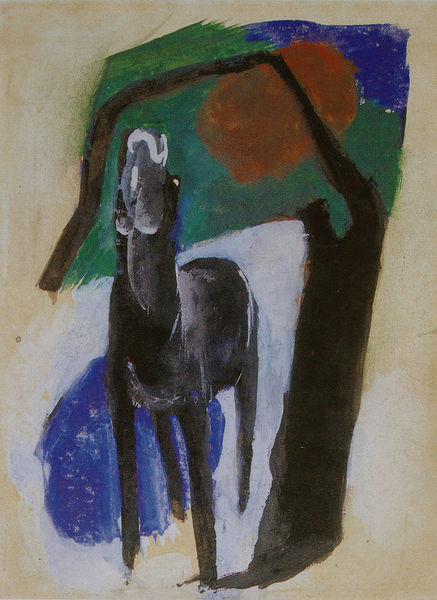
Titel: Klagendes Pferd
Künstler: Franz Marc
Standort: Nürtingen
Institution: Sammlung Domnick
Schlagwörter: baum, berg, blau, gemälde, himmel, kopf, wasser, weiß, wolf, aquarell, grün, landschaft, see, braun, bunt, nacht, schwarz, gras, hund, rot, tier, expressionismus, hals, ast, baumstamm, natur, stamm, sonne, auge, wald, kreis, pferd, hellblau, mähne, rappe, abstrakt, modern, farbe, kuh, rind, wasserfarbe, mond, zweig, ideal, kontur, reh, lac, expressiv, maul, postkarte, gestreckt, soleil, peinture, blauer reiter, cheval, nuit, eau, gegenständlich, kamel, franz marc, marc, abstrait, couleur, herbe, wiehern, flaque, asr, simple, enclos, schwarz kontur, simpliste